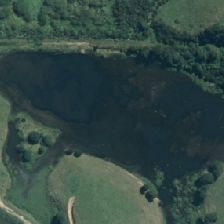
Land cover: lake_pond